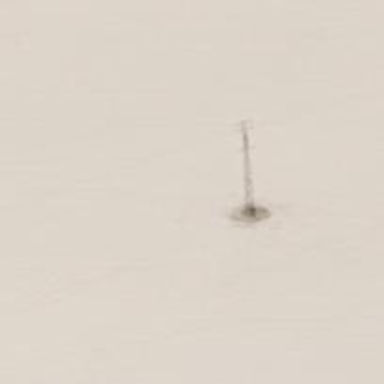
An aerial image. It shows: Power pole.